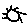
Label: sun